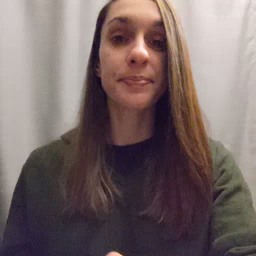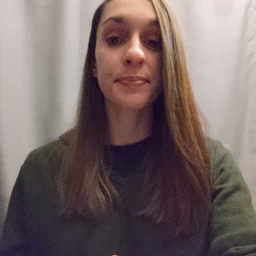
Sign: many